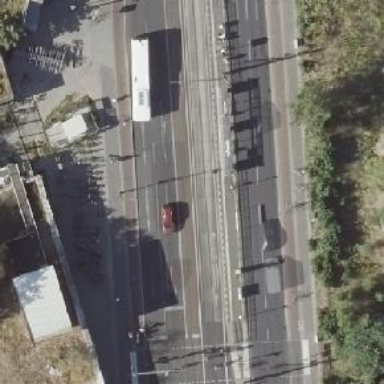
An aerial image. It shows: Traffic monitoring system is in place.